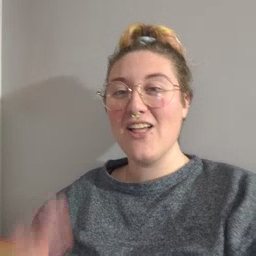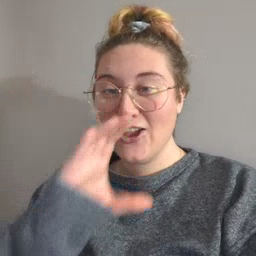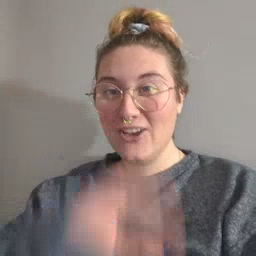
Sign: look